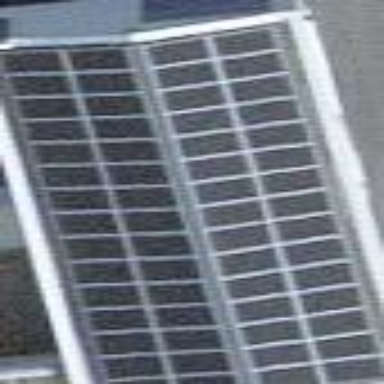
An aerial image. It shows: Solar power generator.